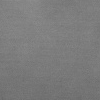
Atmospheric dust classification: dusty